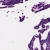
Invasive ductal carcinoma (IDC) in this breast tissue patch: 1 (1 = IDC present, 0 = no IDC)